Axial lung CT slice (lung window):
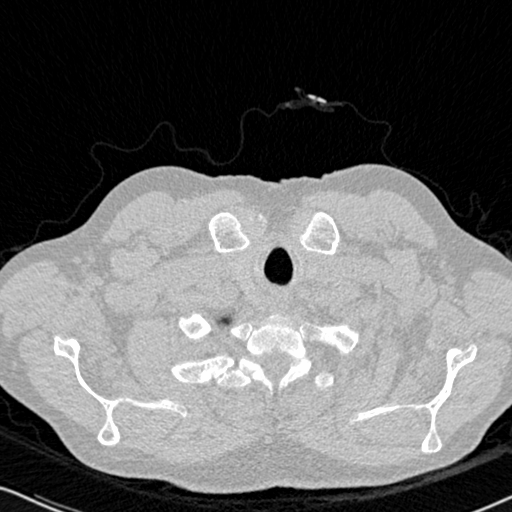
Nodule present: no